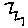
Label: zigzag